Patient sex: M
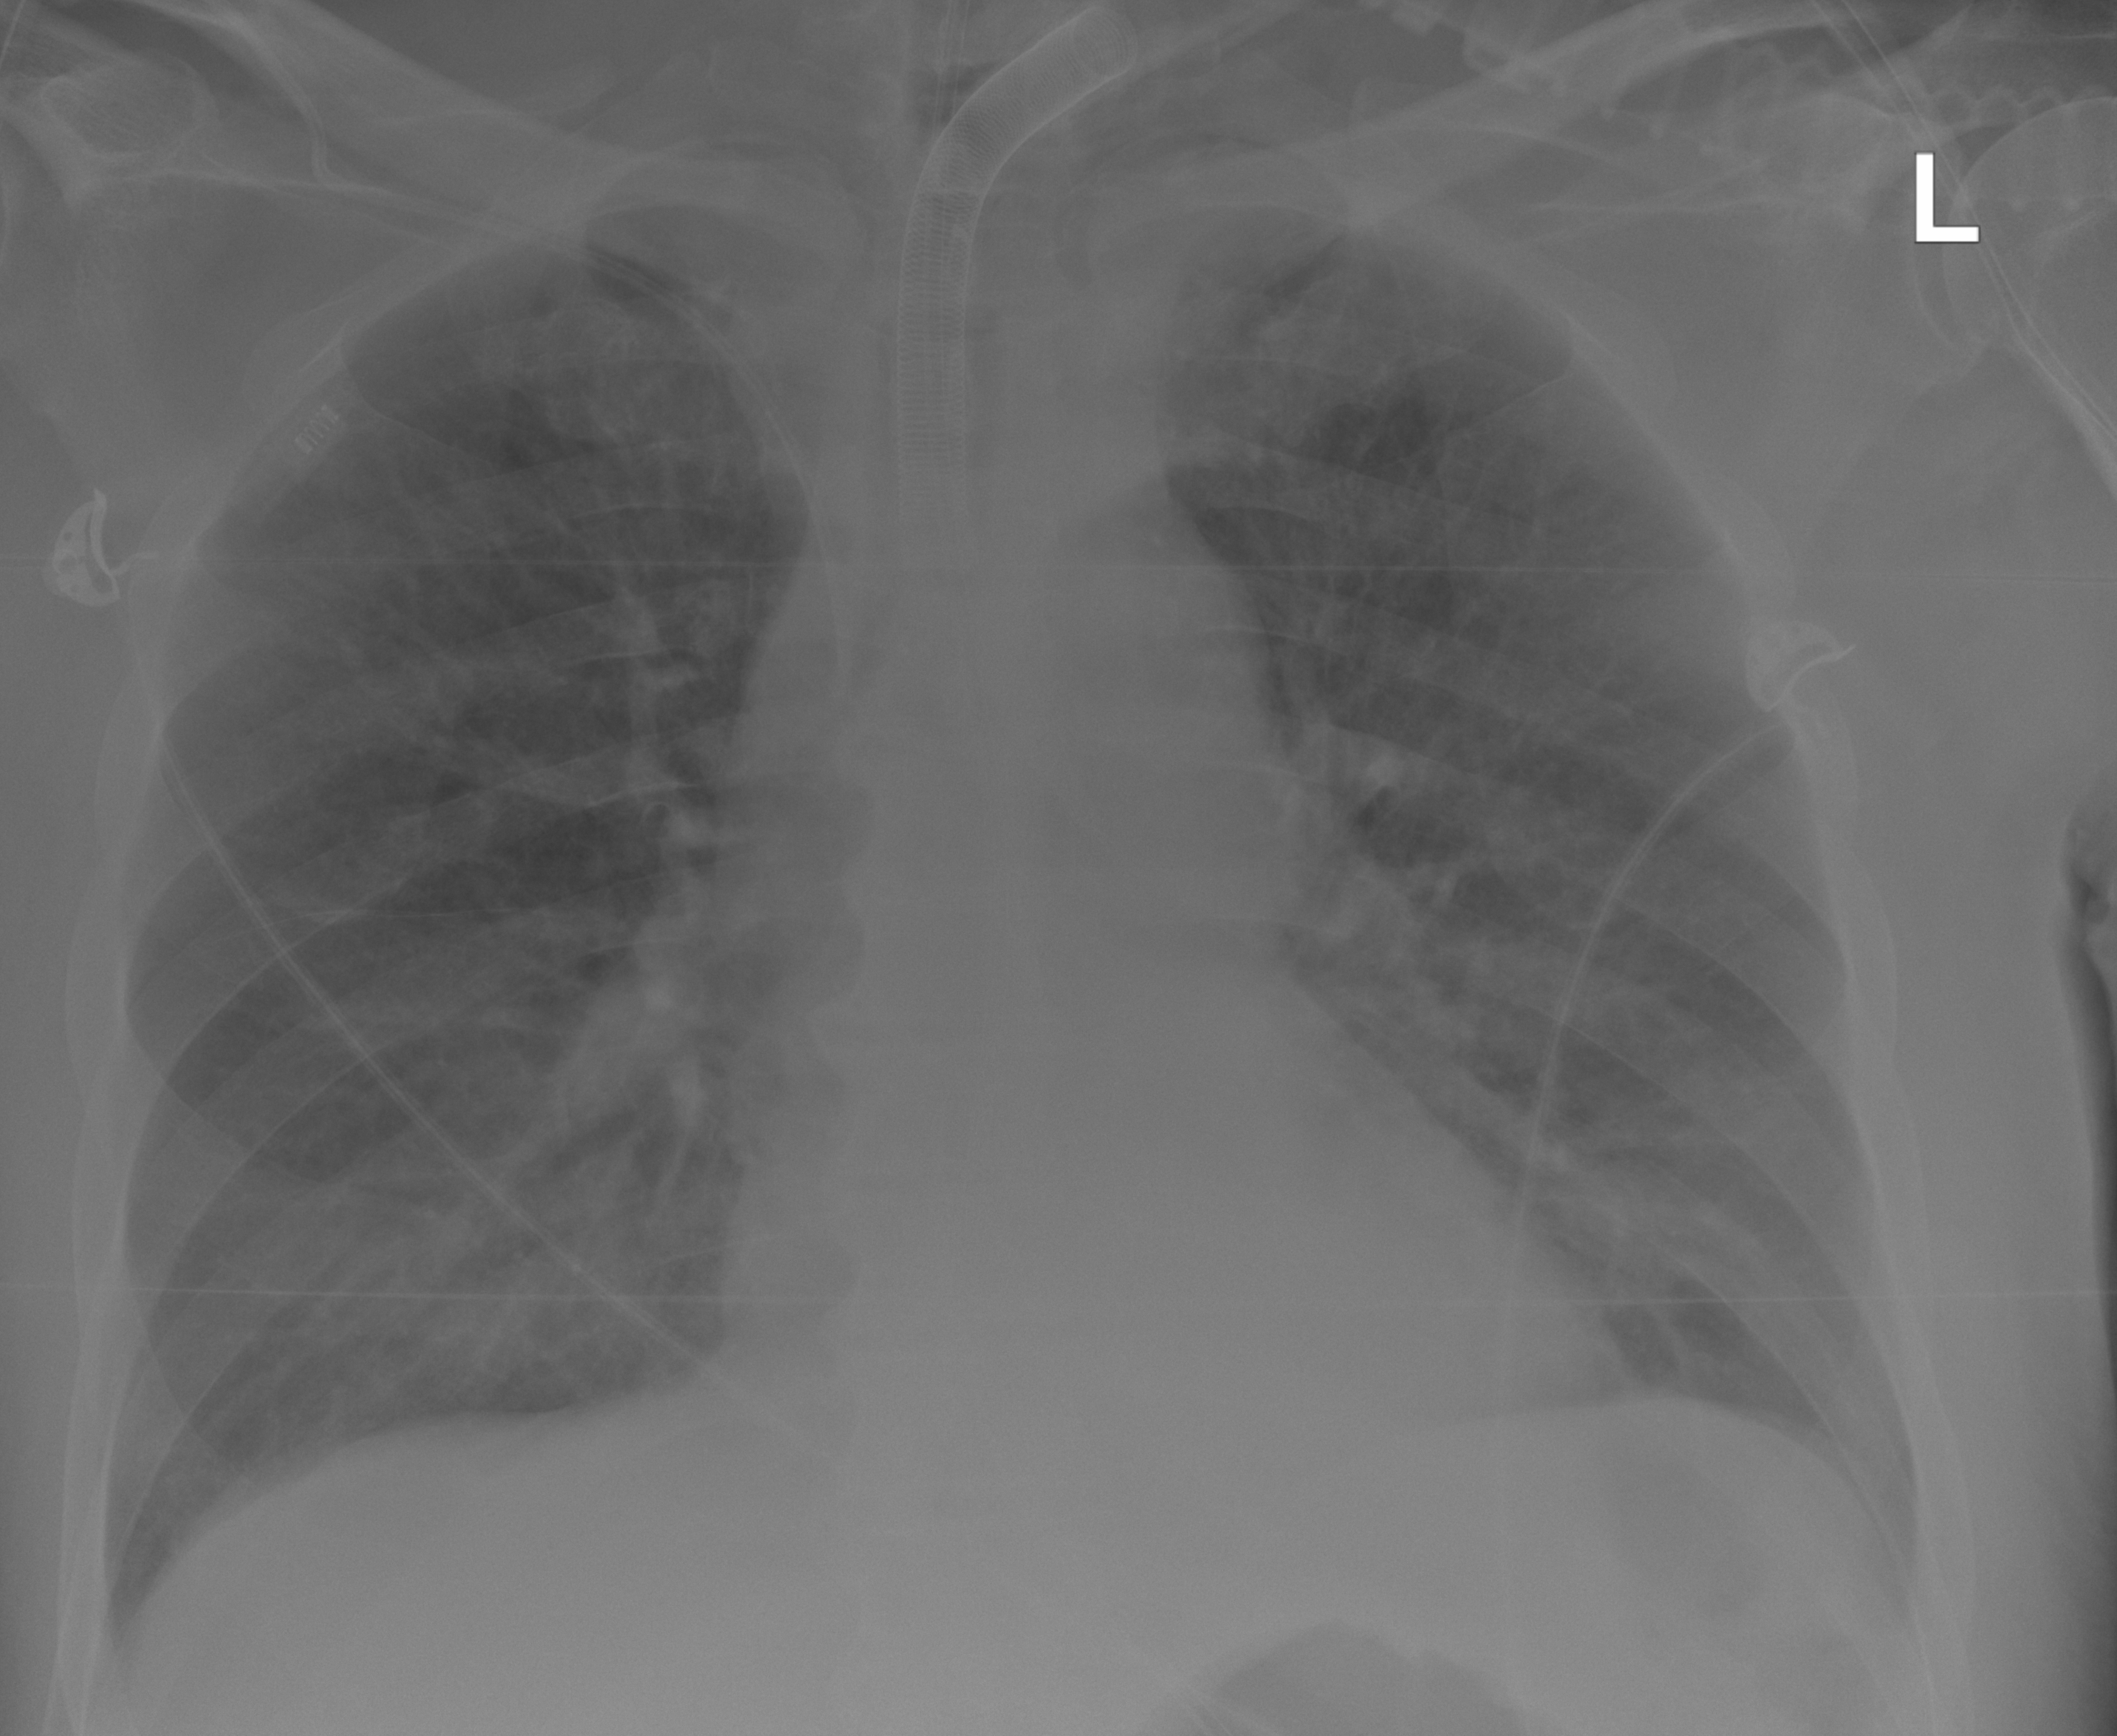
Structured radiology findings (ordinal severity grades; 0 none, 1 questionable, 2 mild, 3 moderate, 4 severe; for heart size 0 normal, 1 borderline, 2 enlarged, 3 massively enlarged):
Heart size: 0
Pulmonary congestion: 0
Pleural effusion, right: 0
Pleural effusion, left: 0
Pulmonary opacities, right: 1
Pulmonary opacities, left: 1
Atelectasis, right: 0
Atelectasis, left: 0